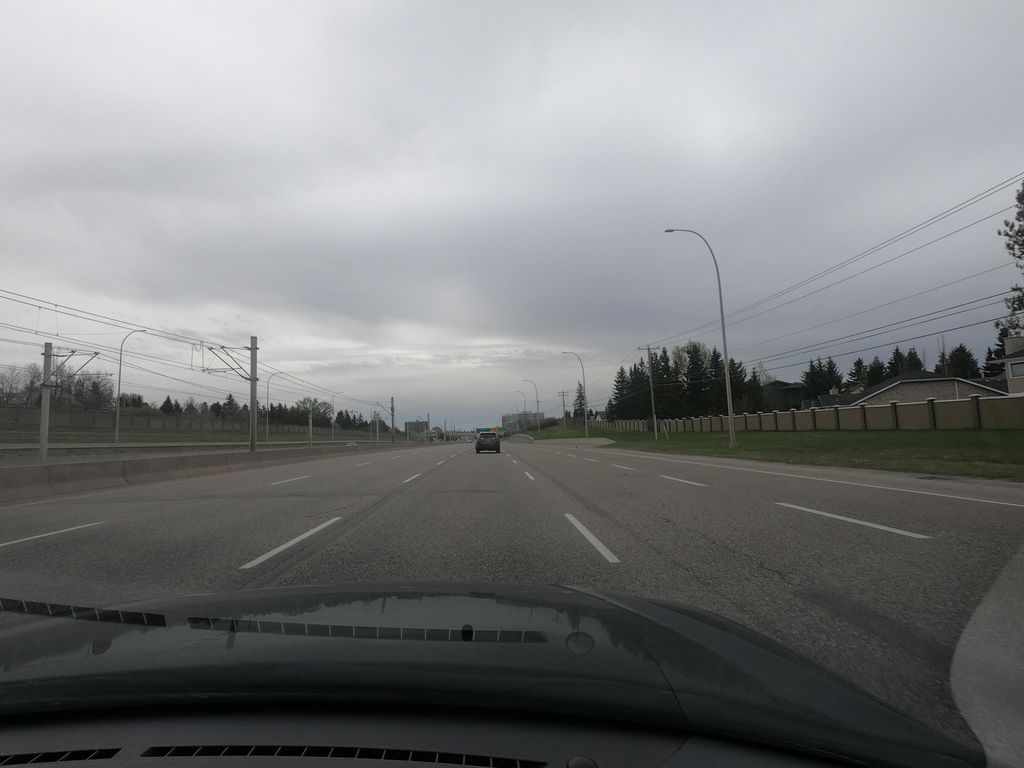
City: calgary